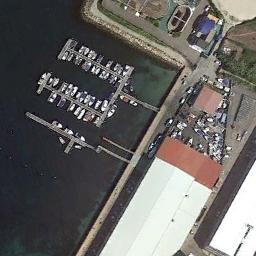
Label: harbor